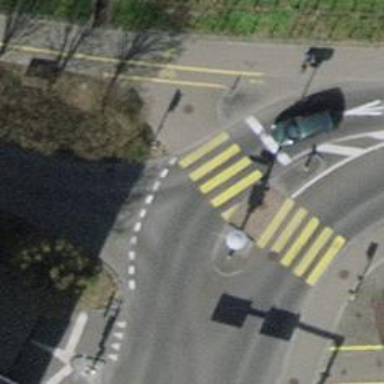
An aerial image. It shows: Zebra crossing on the road.